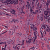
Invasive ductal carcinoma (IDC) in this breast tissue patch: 1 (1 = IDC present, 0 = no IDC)